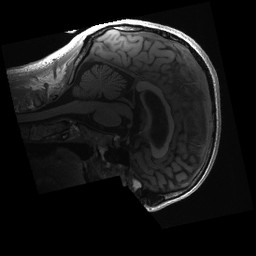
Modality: T1w
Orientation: sagittal
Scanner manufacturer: siemens
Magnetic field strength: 3 T
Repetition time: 2.3 s
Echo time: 0.00289 s